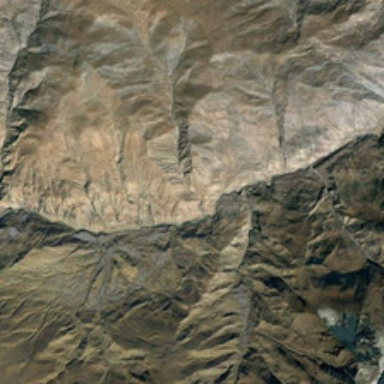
A piece of towering mountains are there .